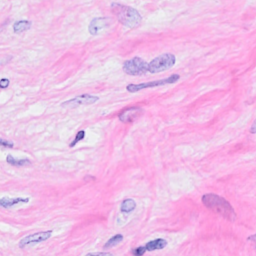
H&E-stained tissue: Breast